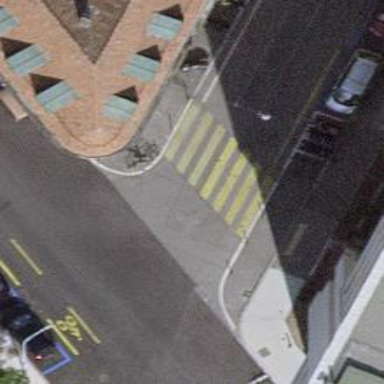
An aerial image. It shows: Uncontrolled zebra crossing with yellow markings.